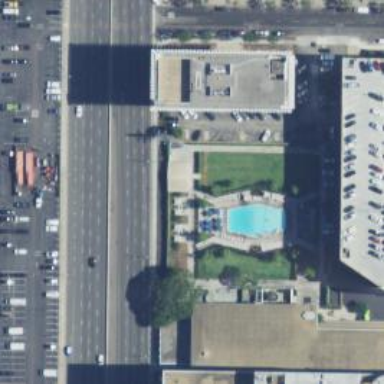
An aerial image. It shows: Hotel building.